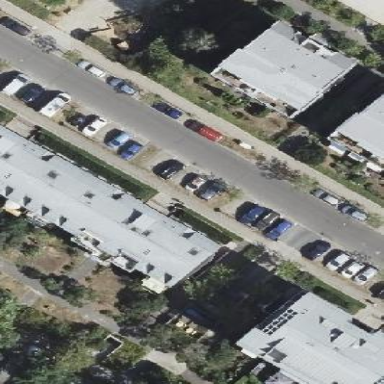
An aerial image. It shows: Apartments housed in building with gambrel roof.